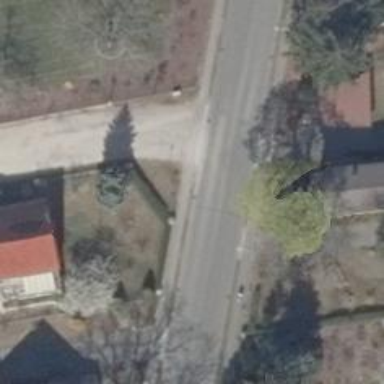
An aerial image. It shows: Residential road with compacted surface.